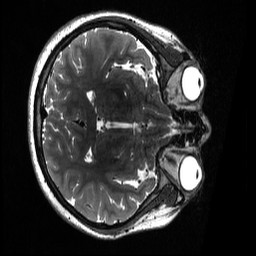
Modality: T2w
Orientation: axial
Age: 22
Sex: female